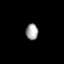
Tissue: prostate
Cell type: T cells
Senescence score: 0.3608
Nuclear area (px): 196
Mean DAPI intensity: 160.388